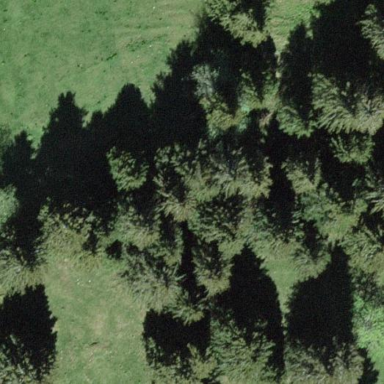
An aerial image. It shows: Forest area.